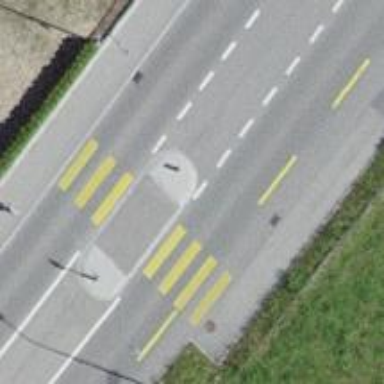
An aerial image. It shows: Marked crossing with pedestrian island.